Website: apple
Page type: billing-address
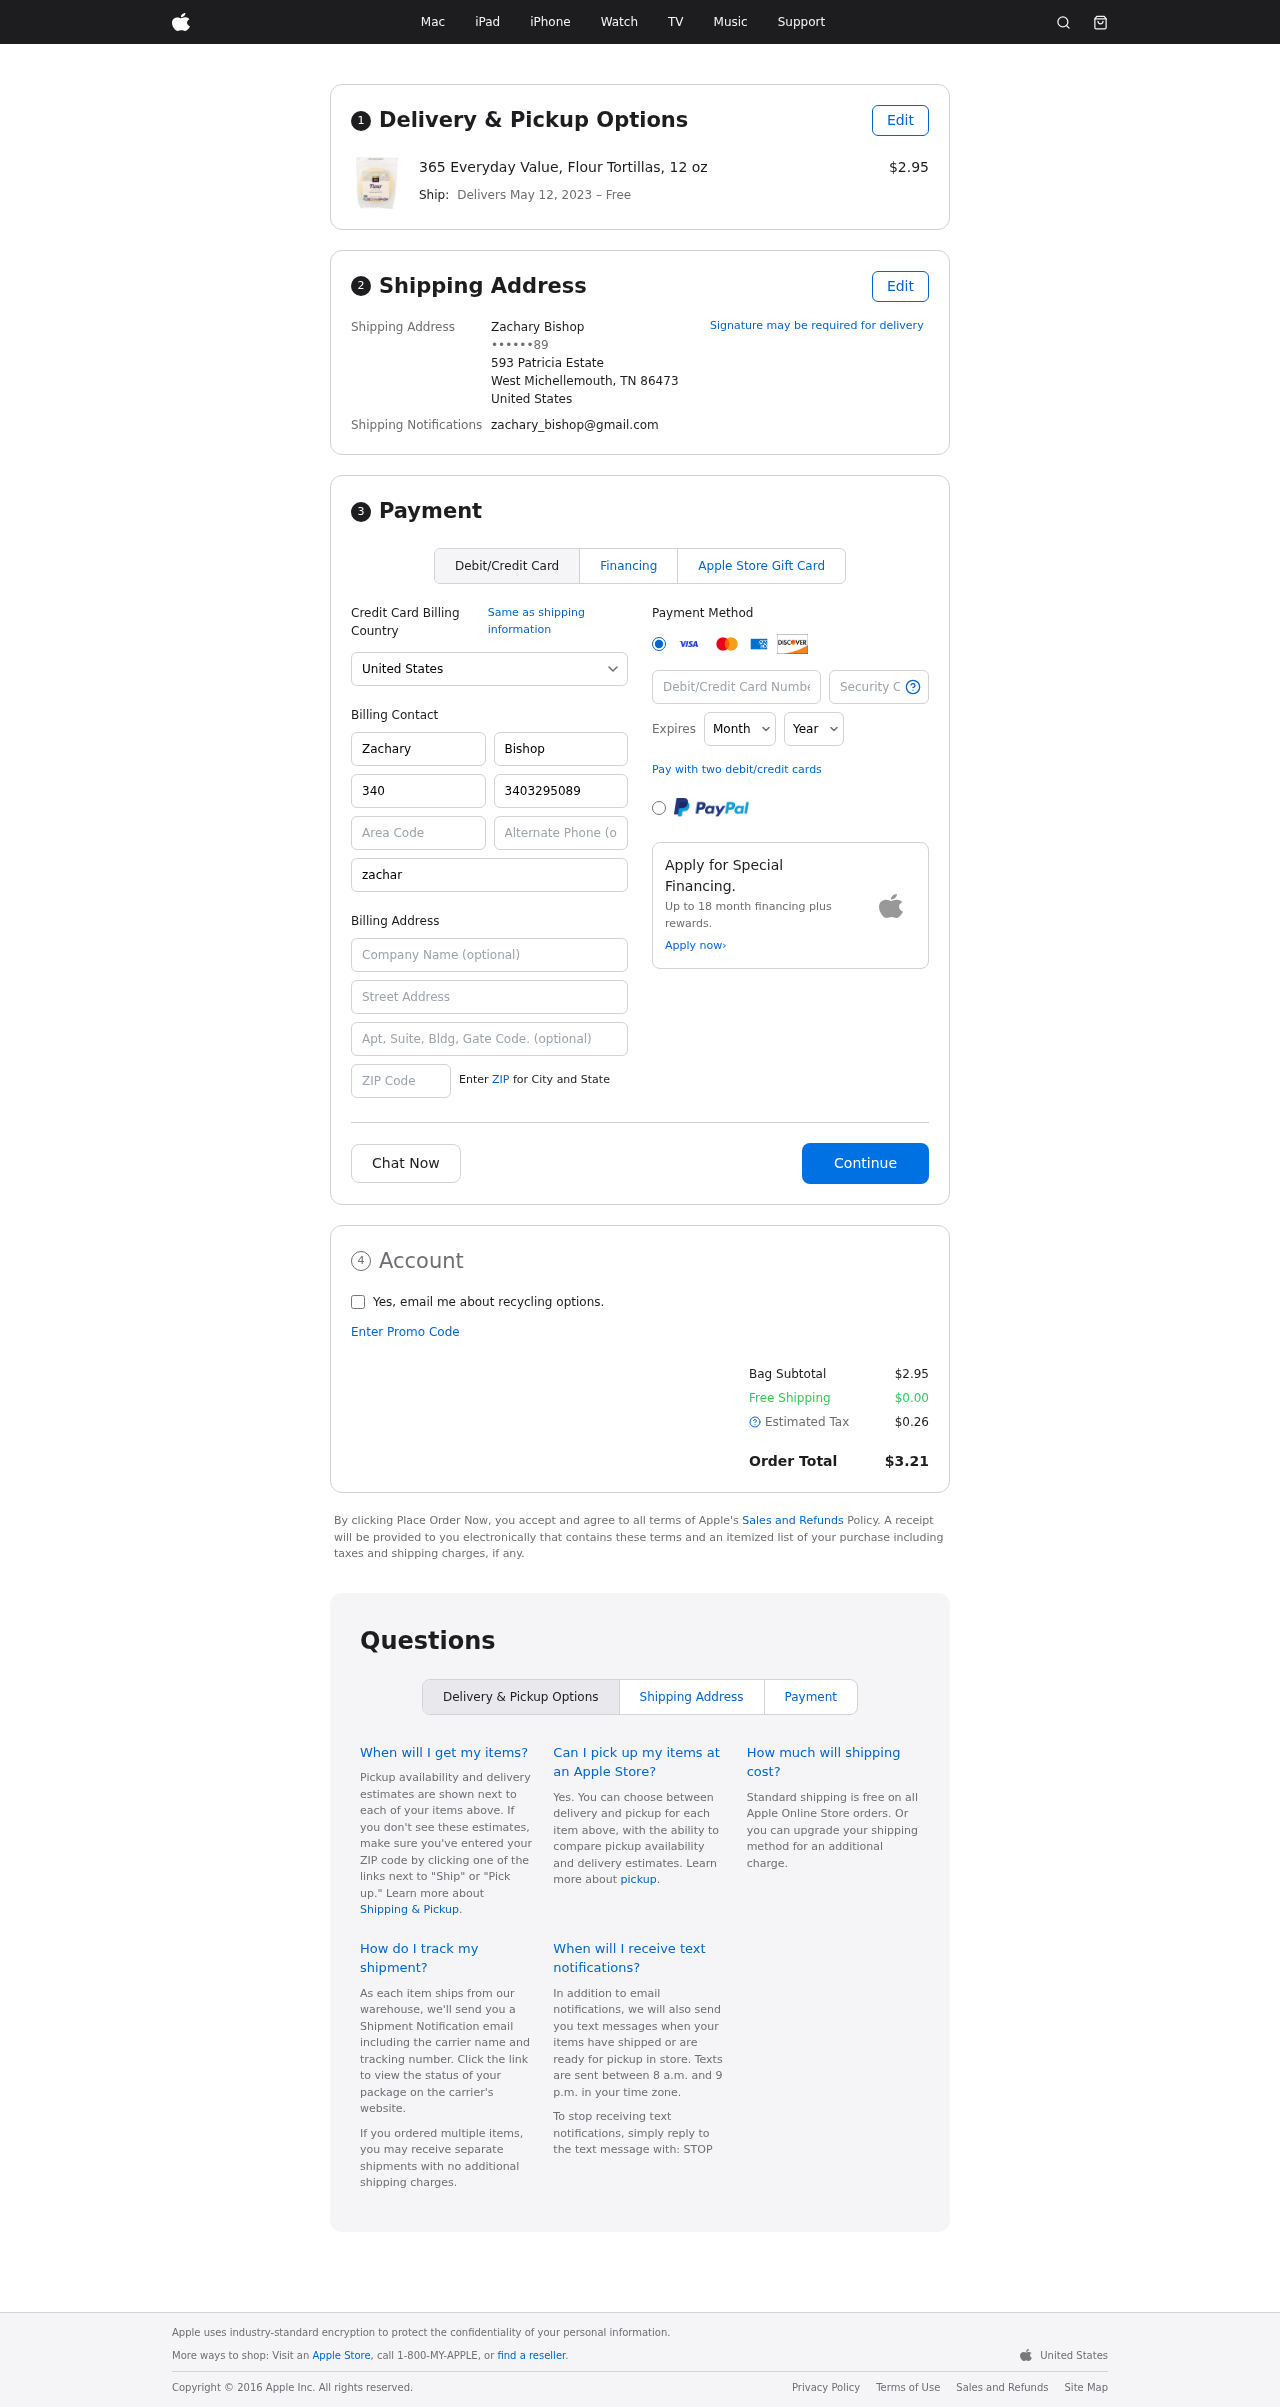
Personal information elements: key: PII_CARD_CVV
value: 552
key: PII_CARD_EXPIRY_MONTH
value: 12
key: PII_CARD_EXPIRY_YEAR
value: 26
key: PII_CARD_NUMBER
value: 6011 8676 8953 4697
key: PII_CITY_STATE_ZIP
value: West Michellemouth, TN 86473
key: PII_COUNTRY
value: United States
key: PII_EMAIL
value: zachary_bishop@gmail.com
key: PII_FULLNAME
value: Zachary Bishop
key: PII_STREET
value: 593 Patricia Estate
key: PII_PHONE_MASKED
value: ••••••89
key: PII_BILLING_FIRSTNAME
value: Zachary
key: PII_BILLING_LASTNAME
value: Bishop
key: PII_BILLING_PHONE_AREA
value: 340
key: PII_BILLING_PHONE
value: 3403295089
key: PII_BILLING_EMAIL
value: zachary_bishop@gmail.com
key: PII_BILLING_STREET
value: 593 Patricia Estate
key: PII_BILLING_STREET2
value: Apt. 745
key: PII_BILLING_POSTCODE
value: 86473
Product elements: key: PRODUCT1_NAME
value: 365 Everyday Value, Flour Tortillas, 12 oz
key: PRODUCT1_PRICE
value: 2.95
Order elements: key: ORDER_DELIVERY_DATE
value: May 12, 2023
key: ORDER_SUBTOTAL
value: $2.95
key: ORDER_SHIPPING_COST
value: $0.00
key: ORDER_TAX
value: $0.26
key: ORDER_TOTAL
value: $3.21